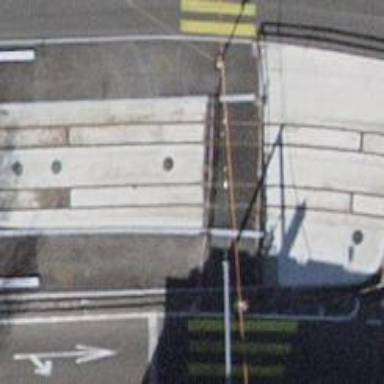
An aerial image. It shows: Tram crossing on the railway.